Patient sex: F
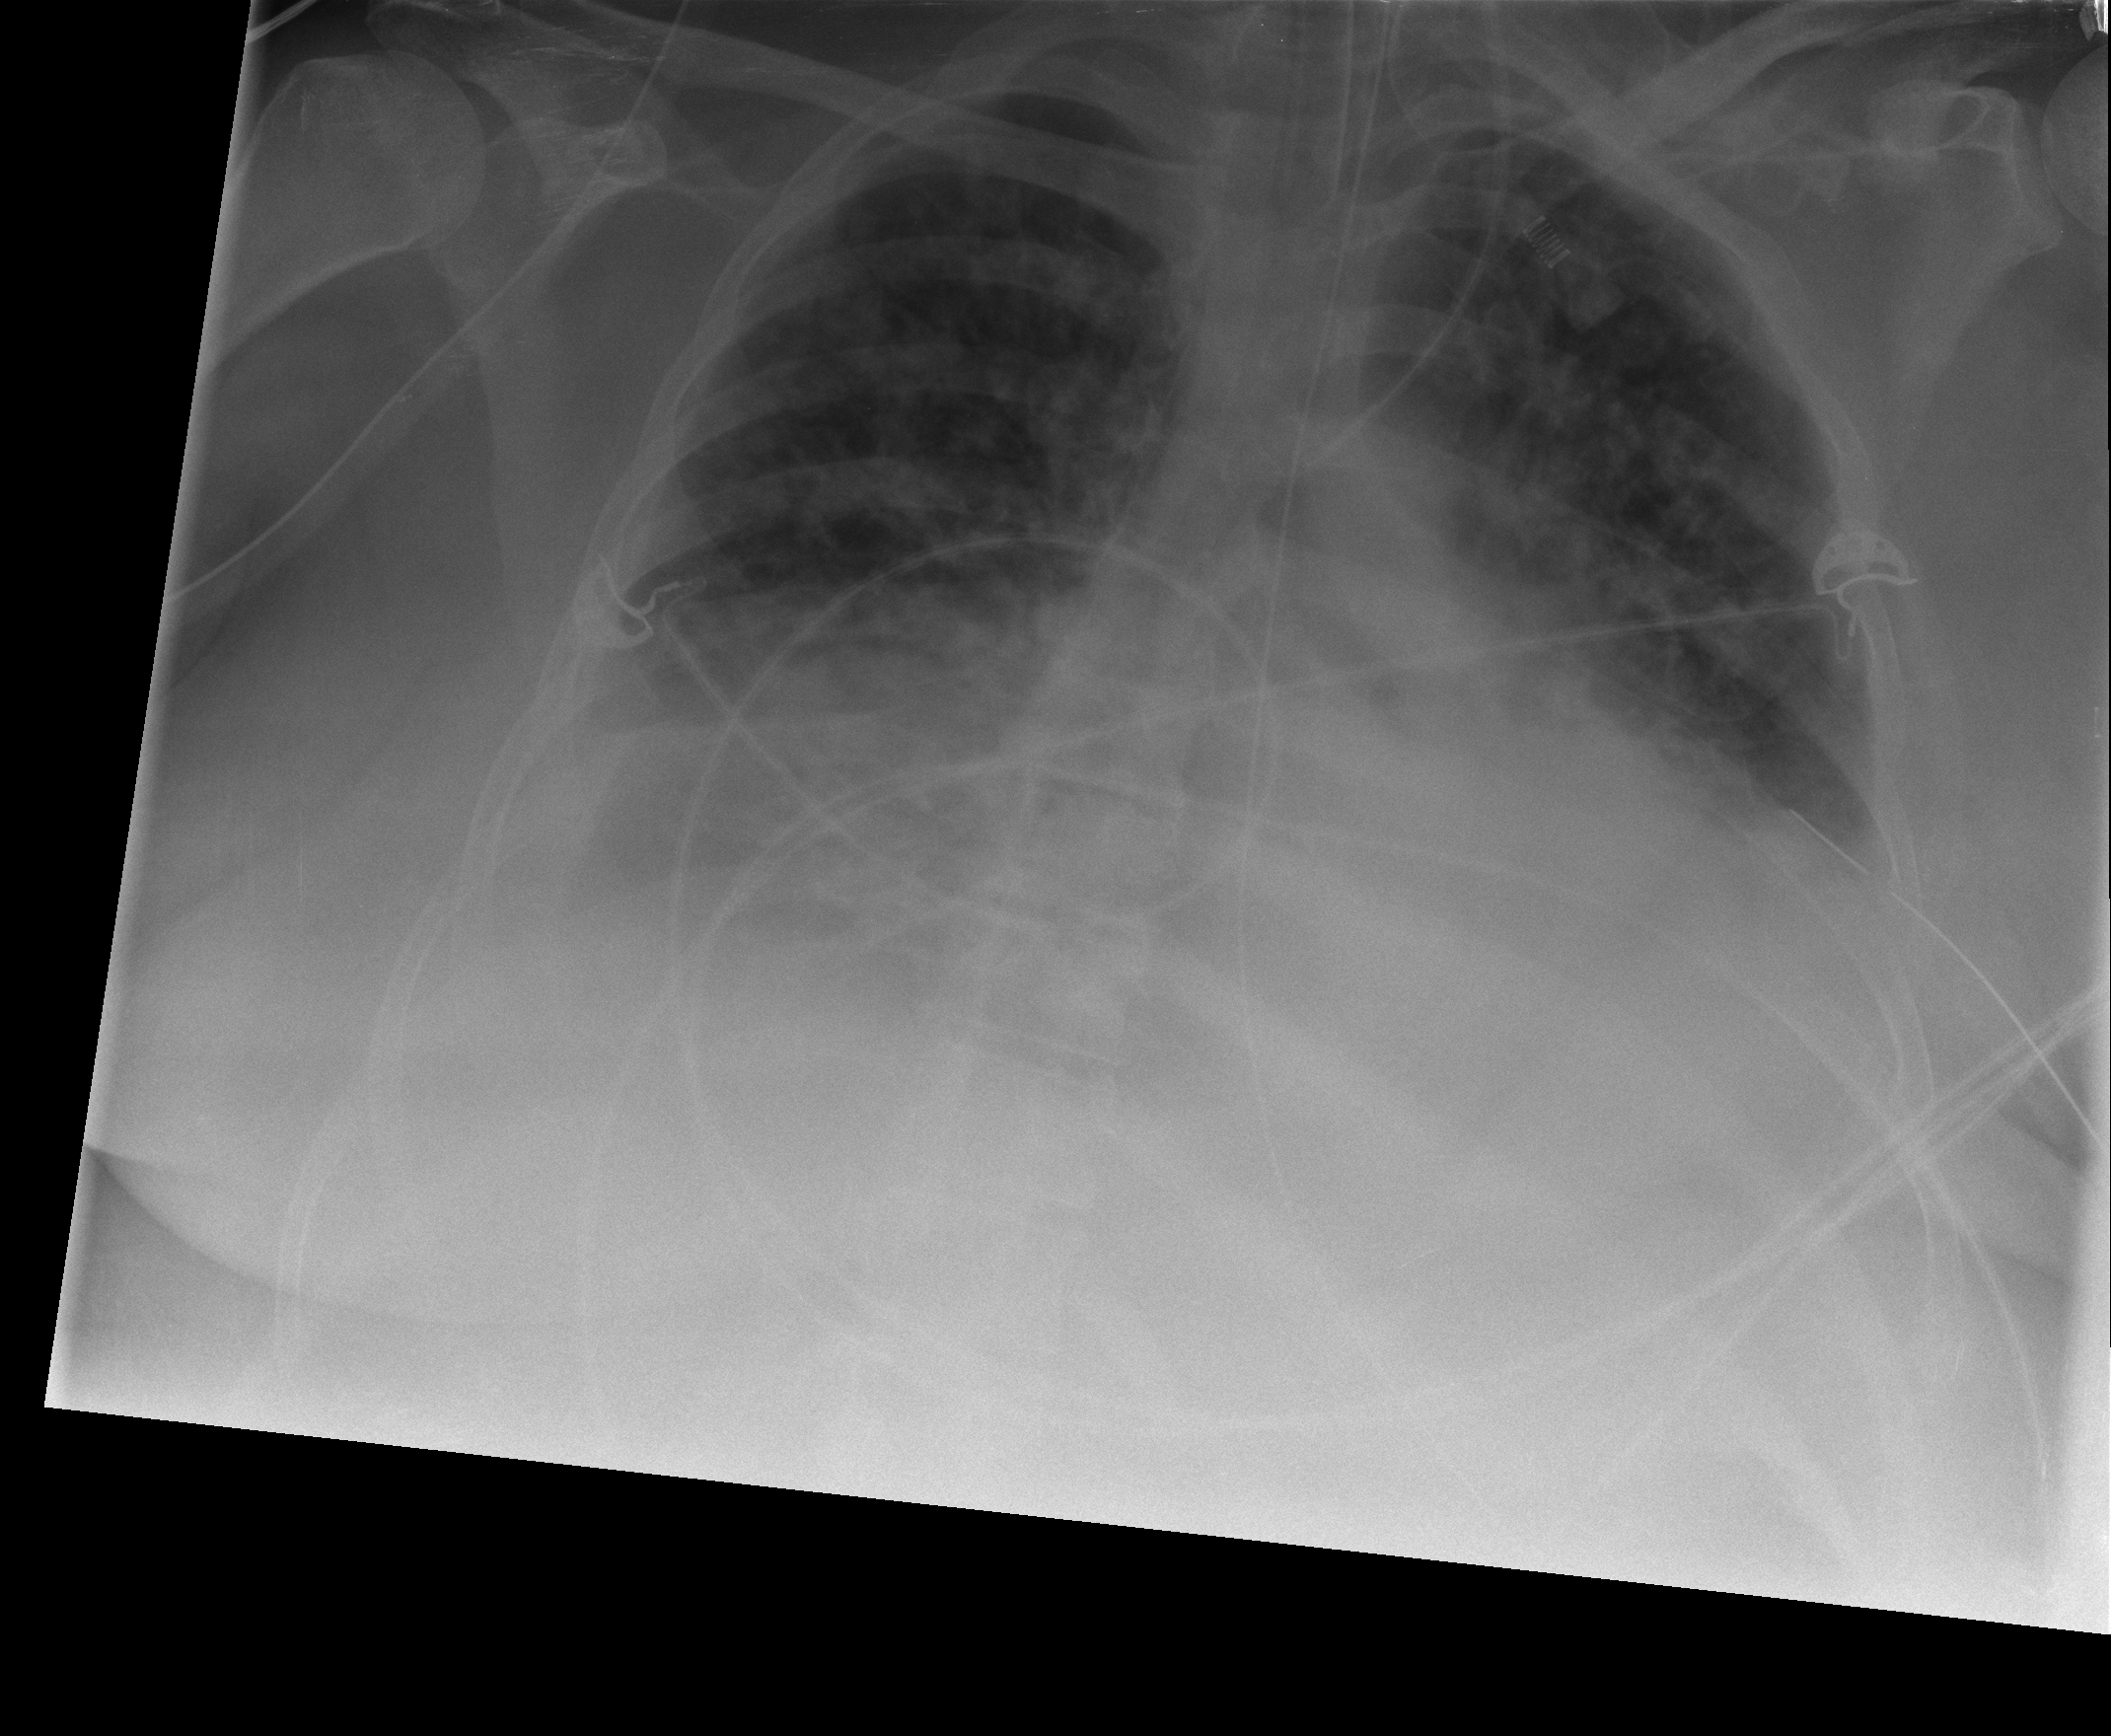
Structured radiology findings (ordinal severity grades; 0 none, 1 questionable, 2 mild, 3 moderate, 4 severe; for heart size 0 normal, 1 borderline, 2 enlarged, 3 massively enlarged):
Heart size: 2
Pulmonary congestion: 2
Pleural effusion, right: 3
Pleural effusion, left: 2
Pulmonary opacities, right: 3
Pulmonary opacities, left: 3
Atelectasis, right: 2
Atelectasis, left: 2